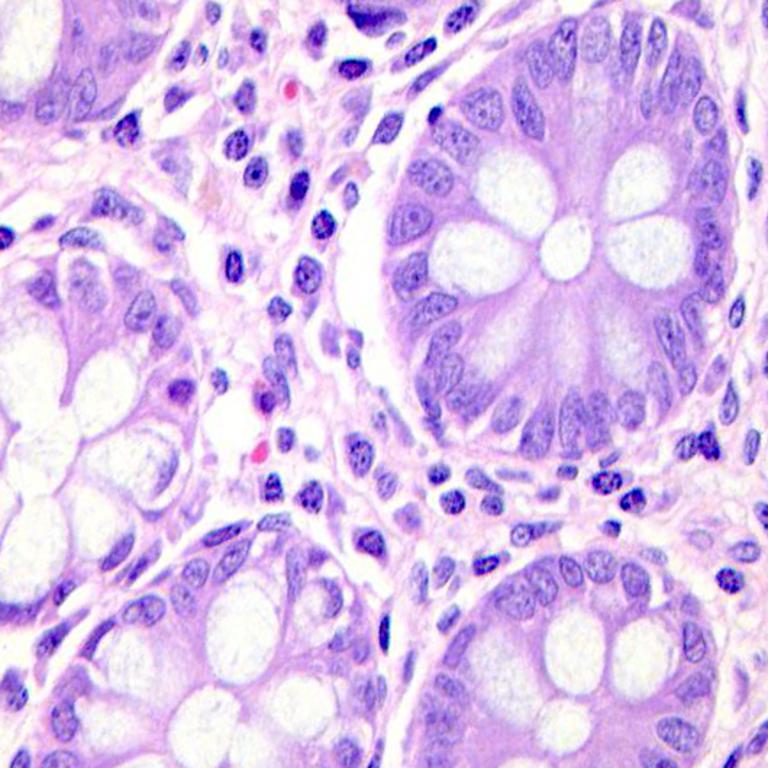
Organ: colon
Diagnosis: benign